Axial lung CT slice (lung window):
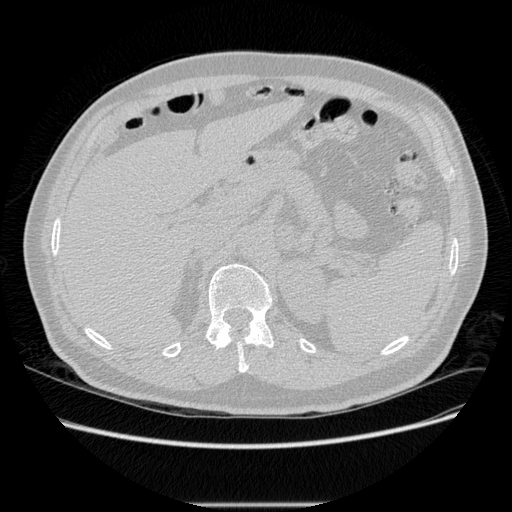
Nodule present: no